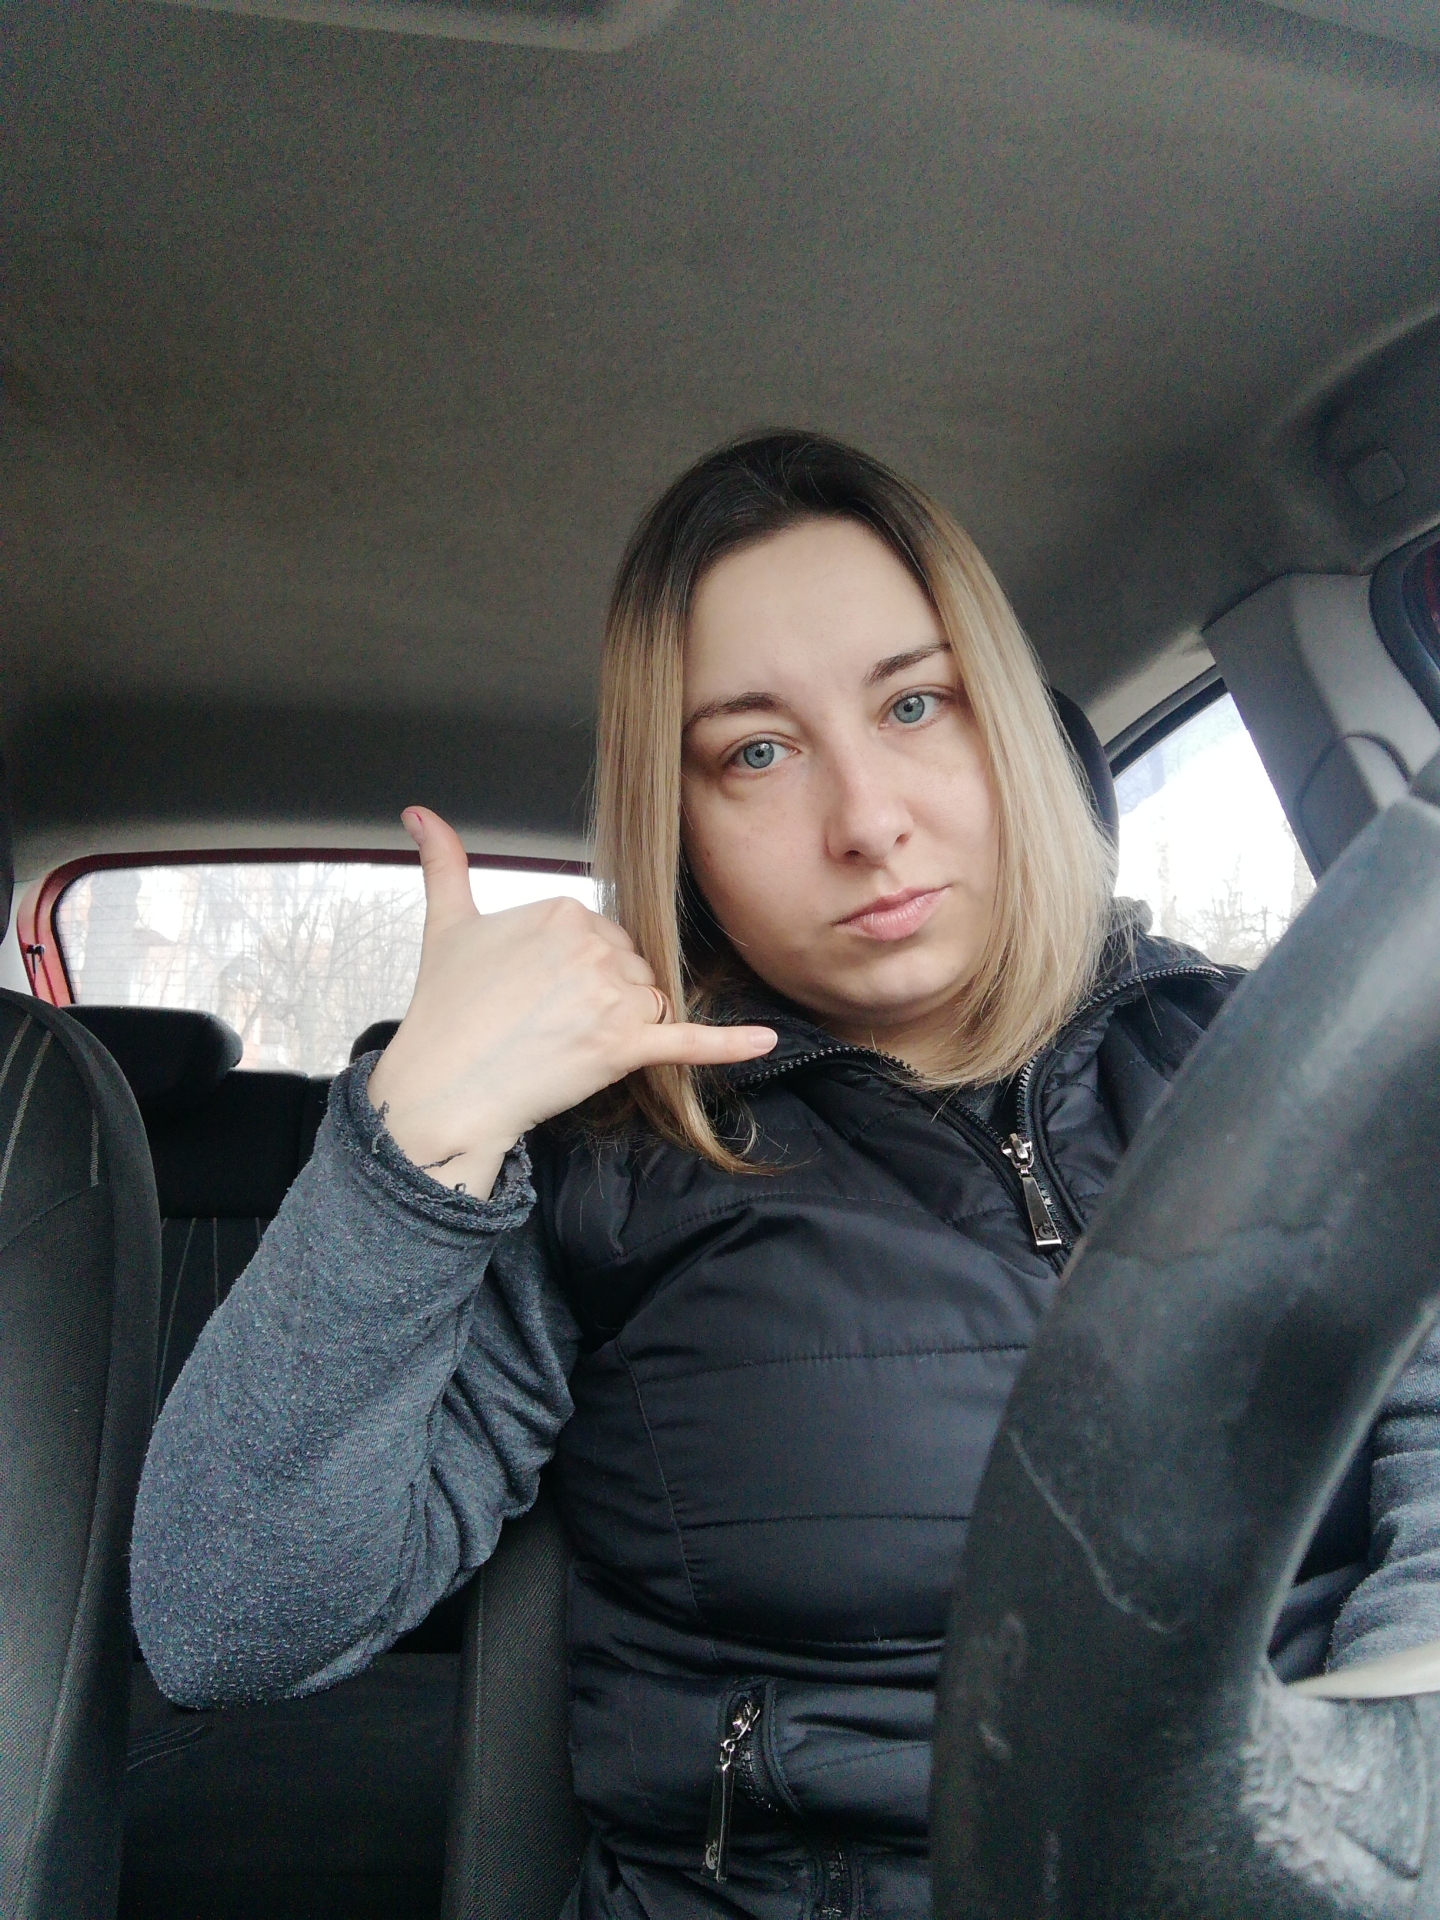
Label: noise